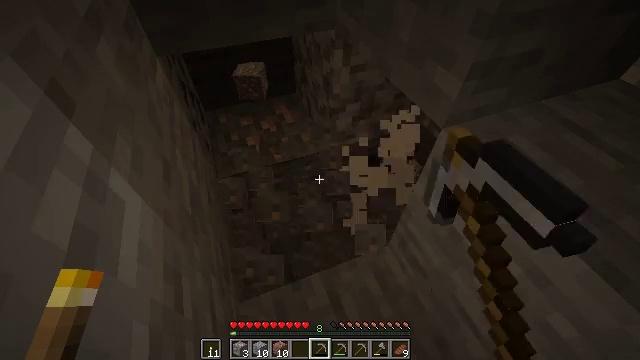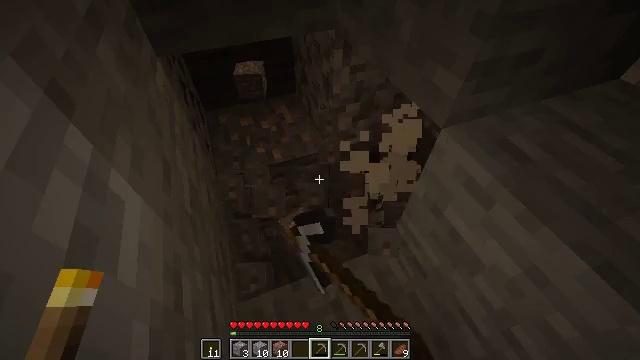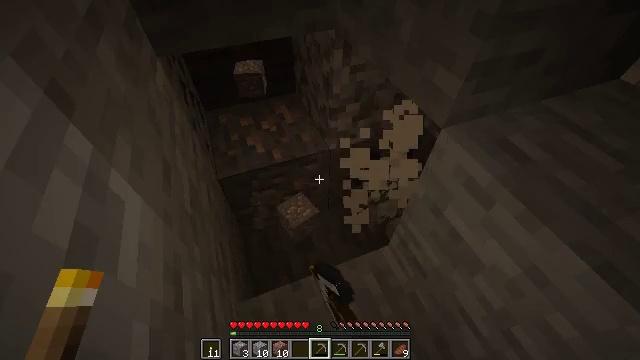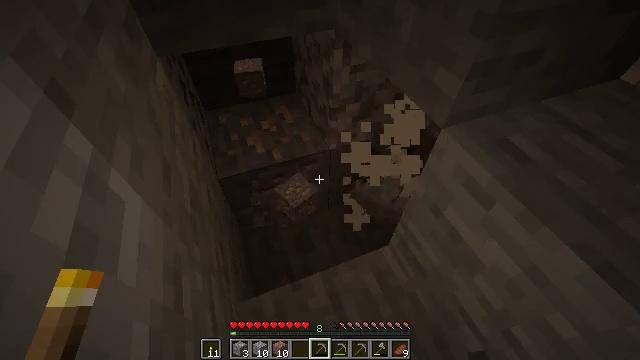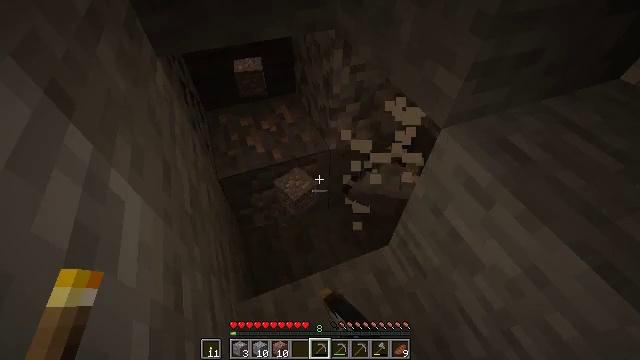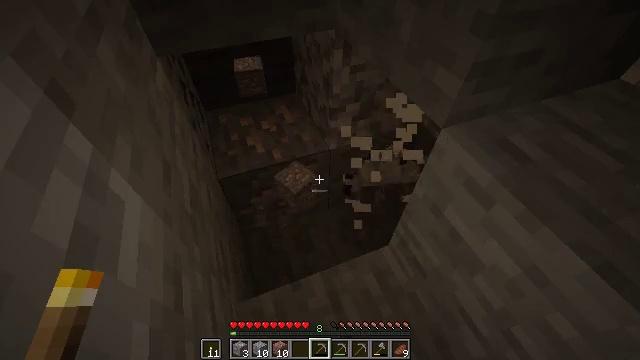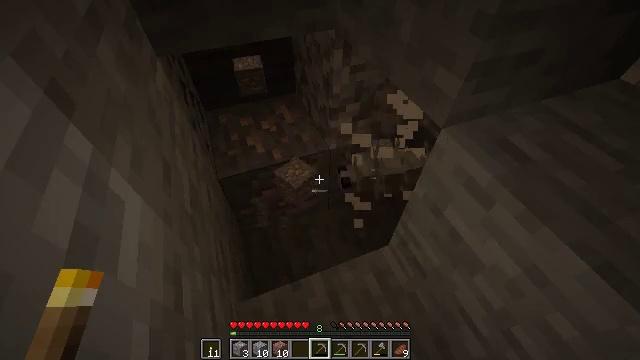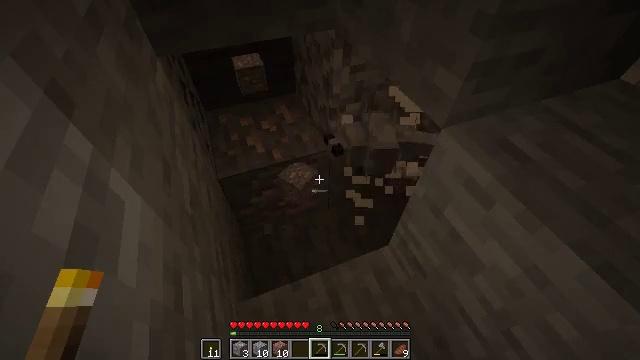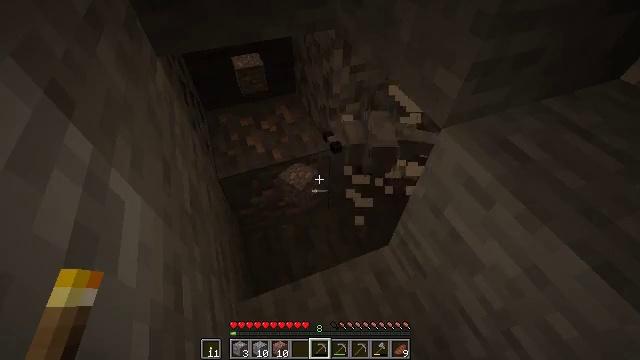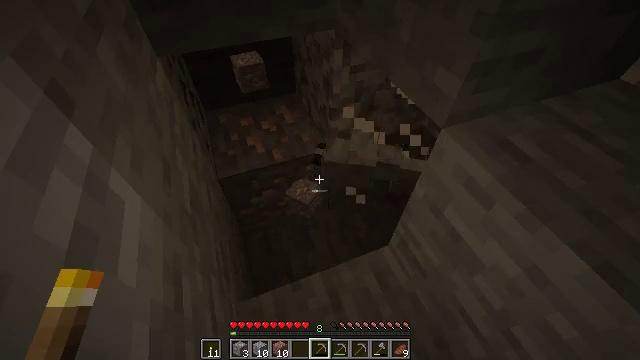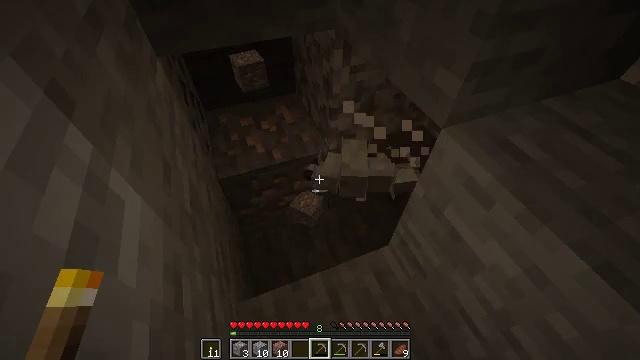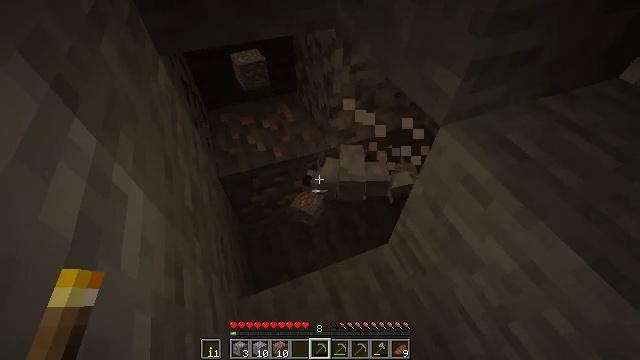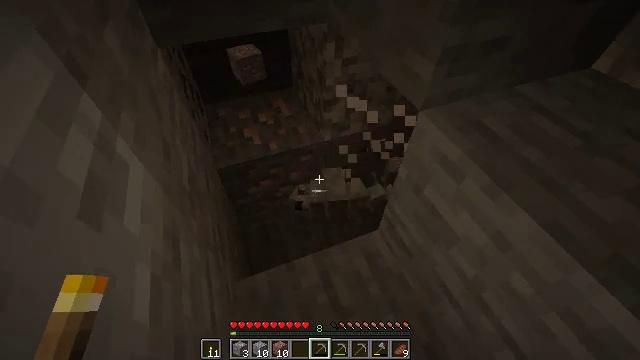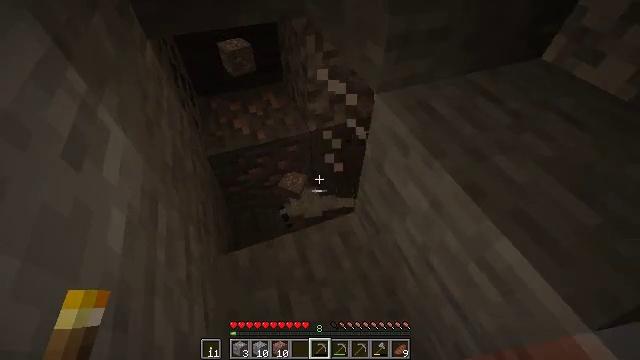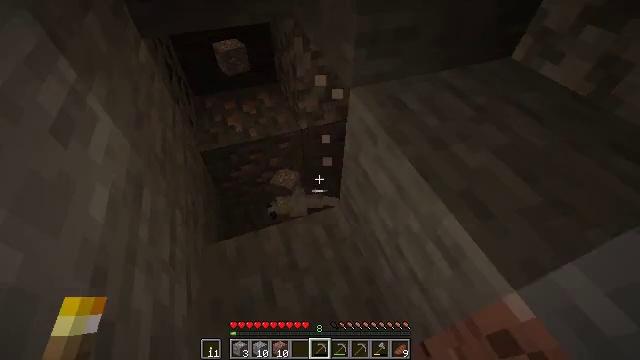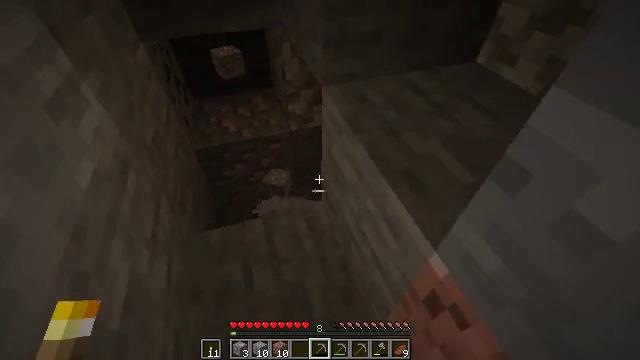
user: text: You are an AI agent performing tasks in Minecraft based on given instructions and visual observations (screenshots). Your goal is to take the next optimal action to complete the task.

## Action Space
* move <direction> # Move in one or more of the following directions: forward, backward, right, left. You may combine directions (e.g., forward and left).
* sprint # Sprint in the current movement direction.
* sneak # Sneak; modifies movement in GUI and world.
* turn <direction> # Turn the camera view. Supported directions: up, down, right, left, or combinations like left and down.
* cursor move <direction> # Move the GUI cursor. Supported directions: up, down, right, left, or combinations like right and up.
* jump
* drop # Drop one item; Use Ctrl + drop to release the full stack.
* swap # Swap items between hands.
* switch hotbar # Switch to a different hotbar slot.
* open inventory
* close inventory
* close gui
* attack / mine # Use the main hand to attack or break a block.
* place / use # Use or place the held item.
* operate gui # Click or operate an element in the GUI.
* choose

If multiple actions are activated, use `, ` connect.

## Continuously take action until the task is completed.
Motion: motion action
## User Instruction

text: Hunt the silverfish.
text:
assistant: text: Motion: attack / mine
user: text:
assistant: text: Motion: attack / mine
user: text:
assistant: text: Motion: attack / mine
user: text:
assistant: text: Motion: no_op
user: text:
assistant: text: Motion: no_op
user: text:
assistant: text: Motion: no_op
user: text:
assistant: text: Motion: no_op
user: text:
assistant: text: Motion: no_op
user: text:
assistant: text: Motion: no_op
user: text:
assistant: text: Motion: no_op
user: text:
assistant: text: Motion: move back
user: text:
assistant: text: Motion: move back and move right
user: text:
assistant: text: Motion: move back and move right
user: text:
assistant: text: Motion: move back and move right
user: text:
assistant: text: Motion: move back and move right, turn left and up
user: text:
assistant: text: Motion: move back, turn left and up
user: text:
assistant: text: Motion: move back, turn left and up
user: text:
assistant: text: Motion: move back
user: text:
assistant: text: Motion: move back, turn up
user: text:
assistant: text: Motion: move back
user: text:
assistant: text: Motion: move back
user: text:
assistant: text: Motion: move back, turn left and up
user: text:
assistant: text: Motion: move back, turn left and up
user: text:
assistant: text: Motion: move back, turn left and up
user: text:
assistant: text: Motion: move back, turn left and up
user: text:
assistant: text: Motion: move back, turn up
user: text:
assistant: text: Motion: move back, turn left and up
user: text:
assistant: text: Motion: move back, turn left and up
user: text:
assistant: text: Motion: move back, turn left
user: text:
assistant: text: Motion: move back